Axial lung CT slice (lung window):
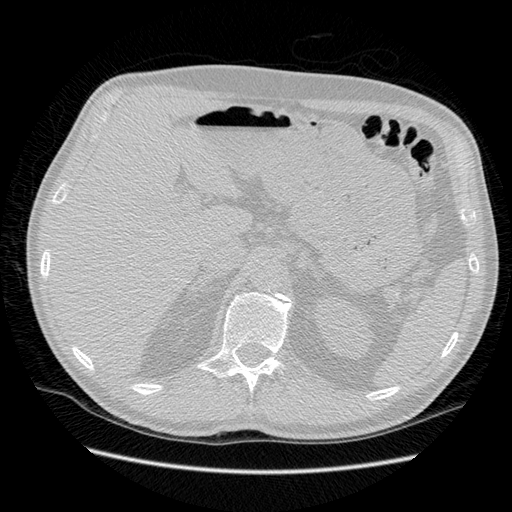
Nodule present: no